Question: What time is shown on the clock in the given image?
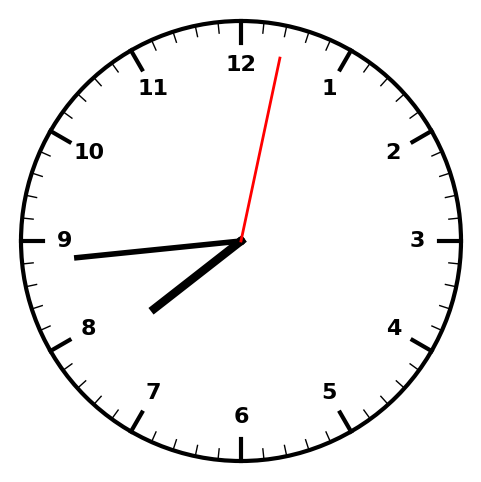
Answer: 07:44:02